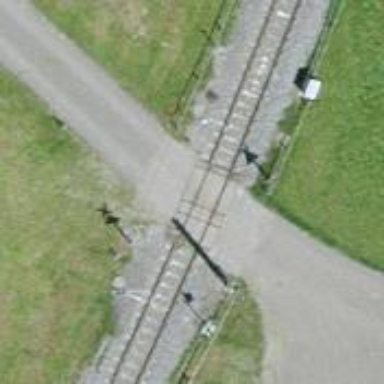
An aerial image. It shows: Railway level crossing.